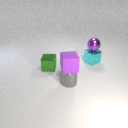
small purple metal sphere above small cyan metal cube